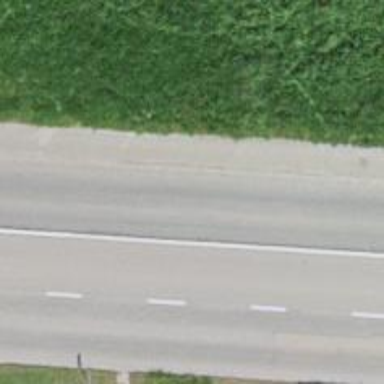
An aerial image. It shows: Primary highway.